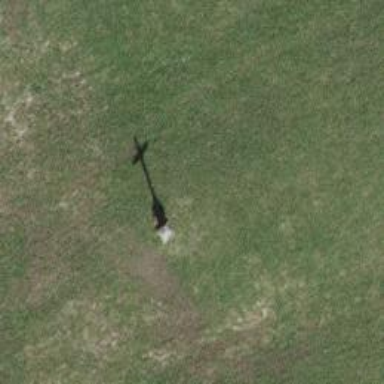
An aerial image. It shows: Wayside cross with historic significance.